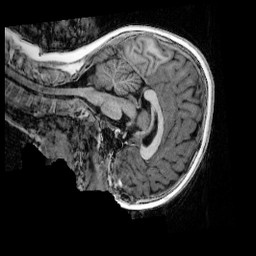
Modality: UNIT1_denoised
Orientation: sagittal
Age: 9
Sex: female
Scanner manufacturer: siemens
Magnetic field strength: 3 T
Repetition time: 4 s
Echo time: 0.00303 s